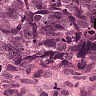
Metastatic tissue present: yes